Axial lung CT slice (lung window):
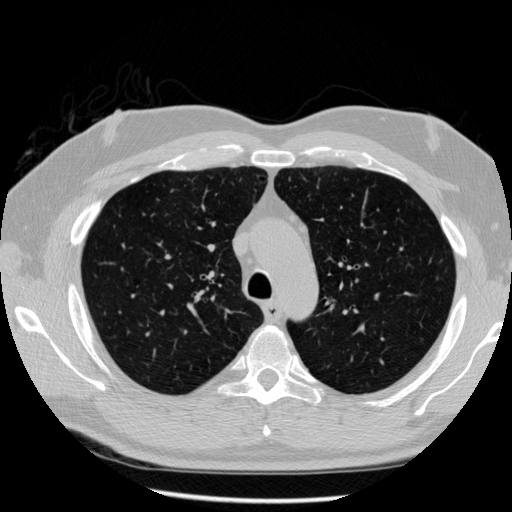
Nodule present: no